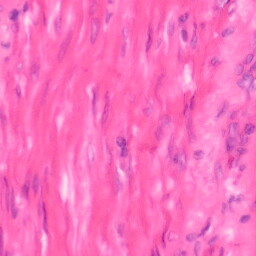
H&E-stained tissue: Colon